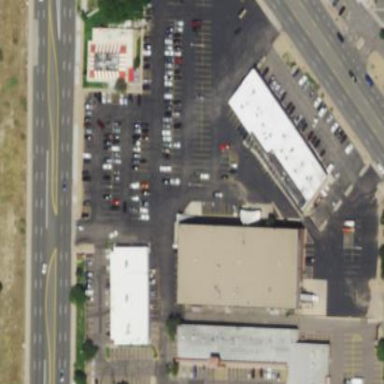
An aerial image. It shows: Retail area.